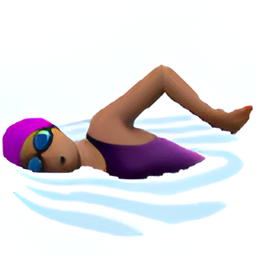
Name: woman swimming type 4
Emoji: 🏊🏽‍♀️
Group: People & Body
Sub-group: person-sport